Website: home-depot
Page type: payment
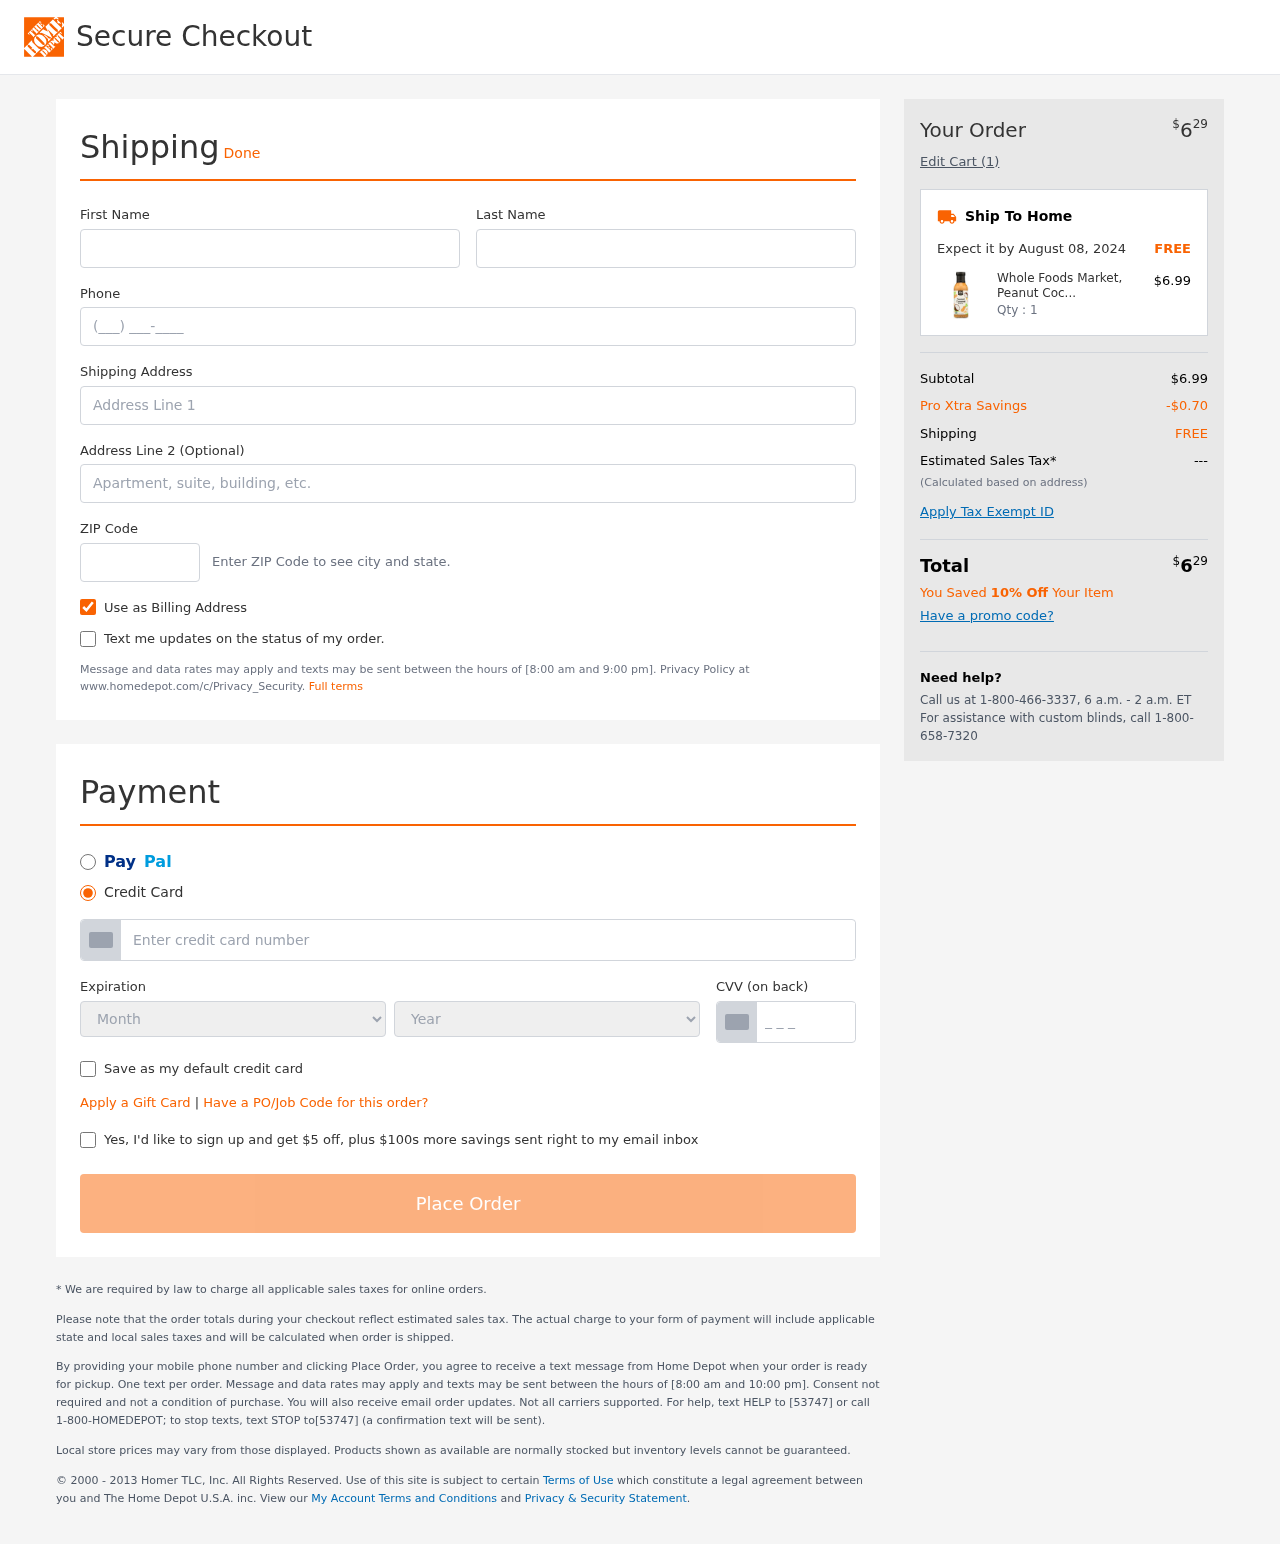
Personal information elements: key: PII_CARD_CVV
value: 590
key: PII_CARD_EXPIRY_MONTH
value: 06
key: PII_CARD_EXPIRY_YEAR
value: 29
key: PII_CARD_NUMBER
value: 2720 9238 9428 7786
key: PII_FIRSTNAME
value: Mark
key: PII_LASTNAME
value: Sullivan
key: PII_PHONE
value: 7872154516
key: PII_POSTCODE
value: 95427
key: PII_STREET
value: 839 Reese Cliffs
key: PII_STREET2
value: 646 James Stream
Product elements: key: PRODUCT1_NAME
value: Whole Foods Market, Peanut Coconut Sauce, 13.5 Ounce
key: PRODUCT1_PRICE
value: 6.99
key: PRODUCT1_QUANTITY
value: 1
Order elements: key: ORDER_TOTAL
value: $629
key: ORDER_NUM_ITEMS
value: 1
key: ORDER_DELIVERY_DATE
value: August 08, 2024
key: ORDER_SUBTOTAL
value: $6.99
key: ORDER_DISCOUNT
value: -$0.70
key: ORDER_SHIPPING_COST
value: FREE